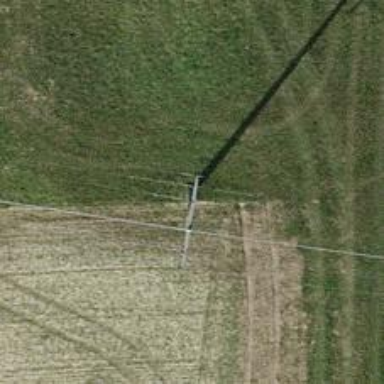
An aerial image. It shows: Concrete power pole.